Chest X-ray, AP view. Patient: 28 years old, sex M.
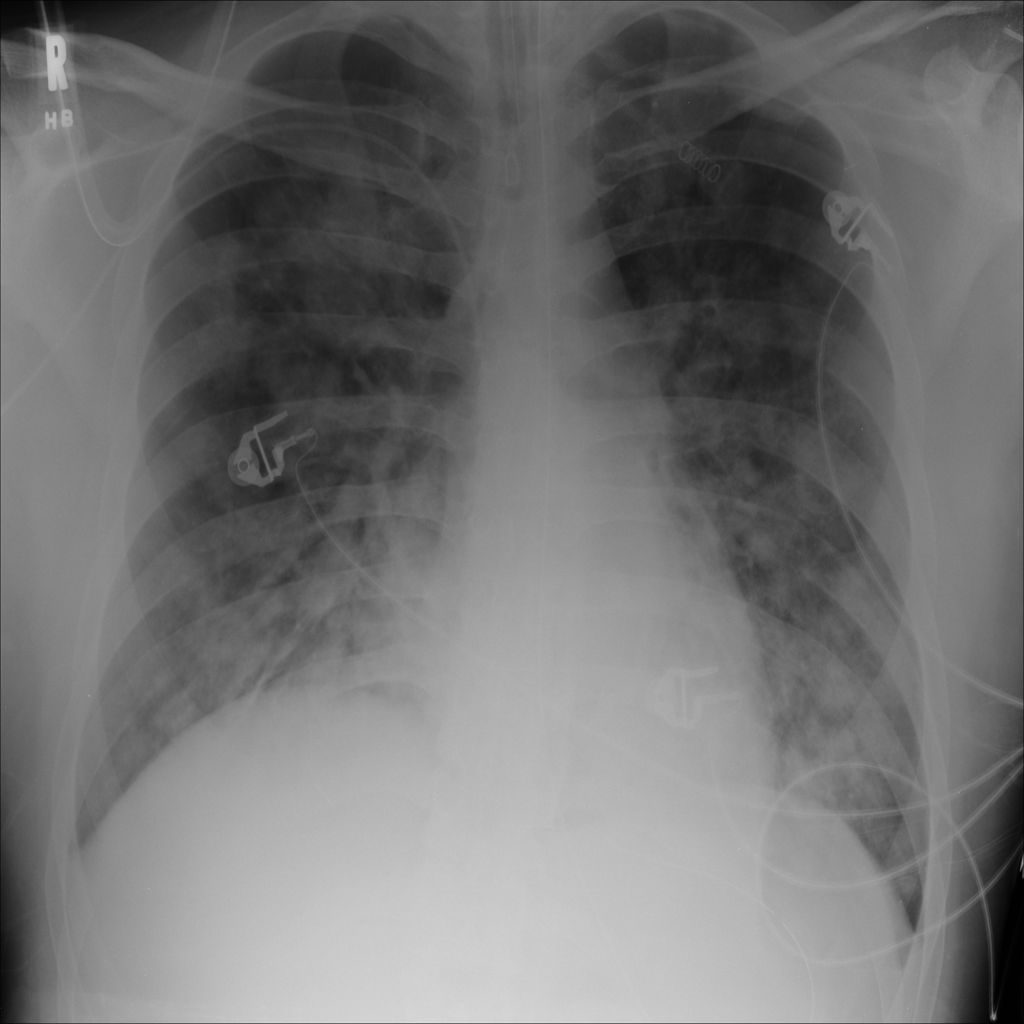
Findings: Infiltration, Nodule